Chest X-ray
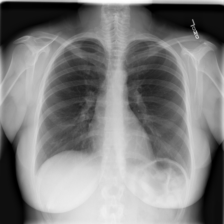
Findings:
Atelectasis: negative
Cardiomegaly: negative
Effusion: negative
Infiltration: negative
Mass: negative
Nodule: negative
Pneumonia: negative
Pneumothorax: negative
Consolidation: negative
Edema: negative
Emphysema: negative
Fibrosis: negative
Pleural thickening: negative
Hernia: negative